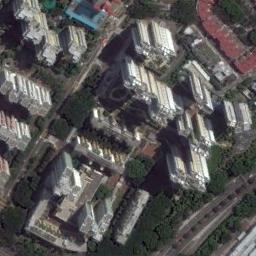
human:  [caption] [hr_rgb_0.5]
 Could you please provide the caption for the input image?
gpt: There are two black cars on the road next to the building .

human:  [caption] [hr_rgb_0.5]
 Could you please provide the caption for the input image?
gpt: There are several tall buildings and lawns and several roads and many trees in a commercial area .

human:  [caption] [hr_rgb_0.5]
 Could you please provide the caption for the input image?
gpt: There are many white buildings with green trees around on a commercial area .

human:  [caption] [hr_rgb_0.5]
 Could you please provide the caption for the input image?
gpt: A commercial area with some high-rise buildings is surrounded by some roads and trees .

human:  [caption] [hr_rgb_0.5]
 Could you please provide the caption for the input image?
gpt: The commercial area is consist of many tall buildings next to the trees .